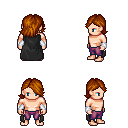
a pixel art fantasy rpg character, male body template, human, light skin, black cape, magenta pants, brunette swoop hairstyle, white cloth bracers, four views (front, back, left, right), 2x2 character sprite sheet, small pixel art, hard edges, no anti-aliasing